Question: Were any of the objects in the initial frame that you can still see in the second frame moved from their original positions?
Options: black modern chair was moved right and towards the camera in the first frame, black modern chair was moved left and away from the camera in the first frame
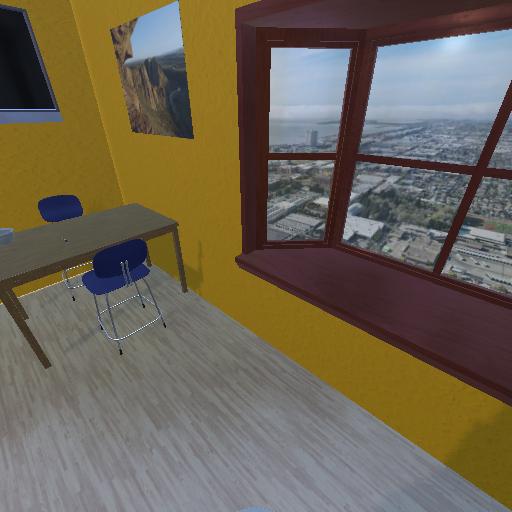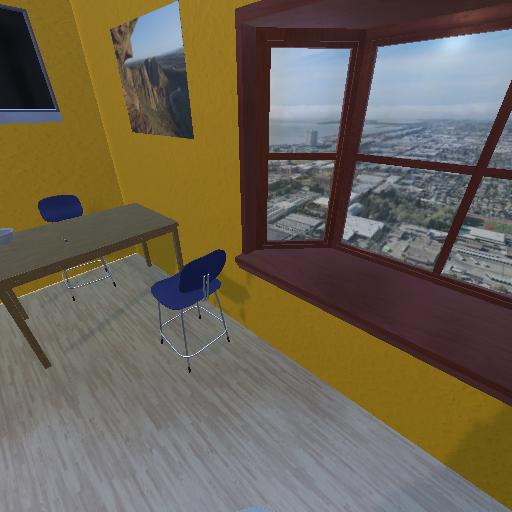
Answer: black modern chair was moved right and towards the camera in the first frame